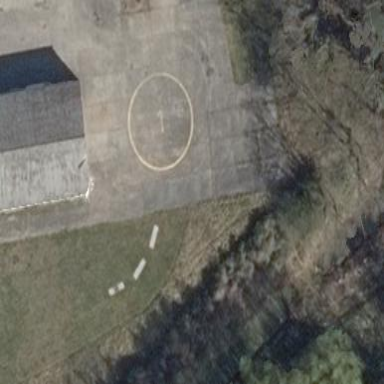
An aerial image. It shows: Helipad made of concrete plates.